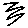
Label: zigzag